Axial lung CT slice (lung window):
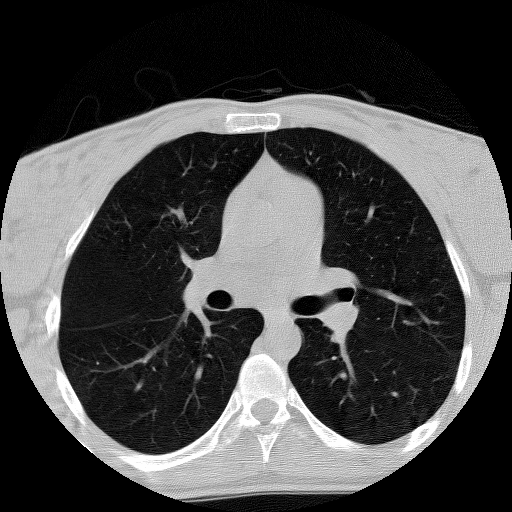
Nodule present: no